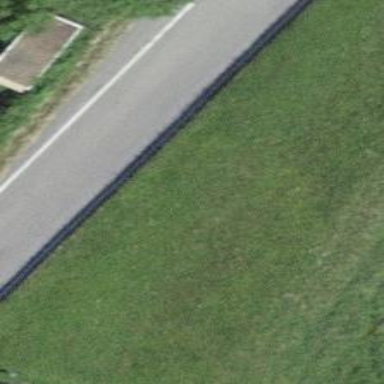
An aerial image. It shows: Bus stop along the road.